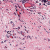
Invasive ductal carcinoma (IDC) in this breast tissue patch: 0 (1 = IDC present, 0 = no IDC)